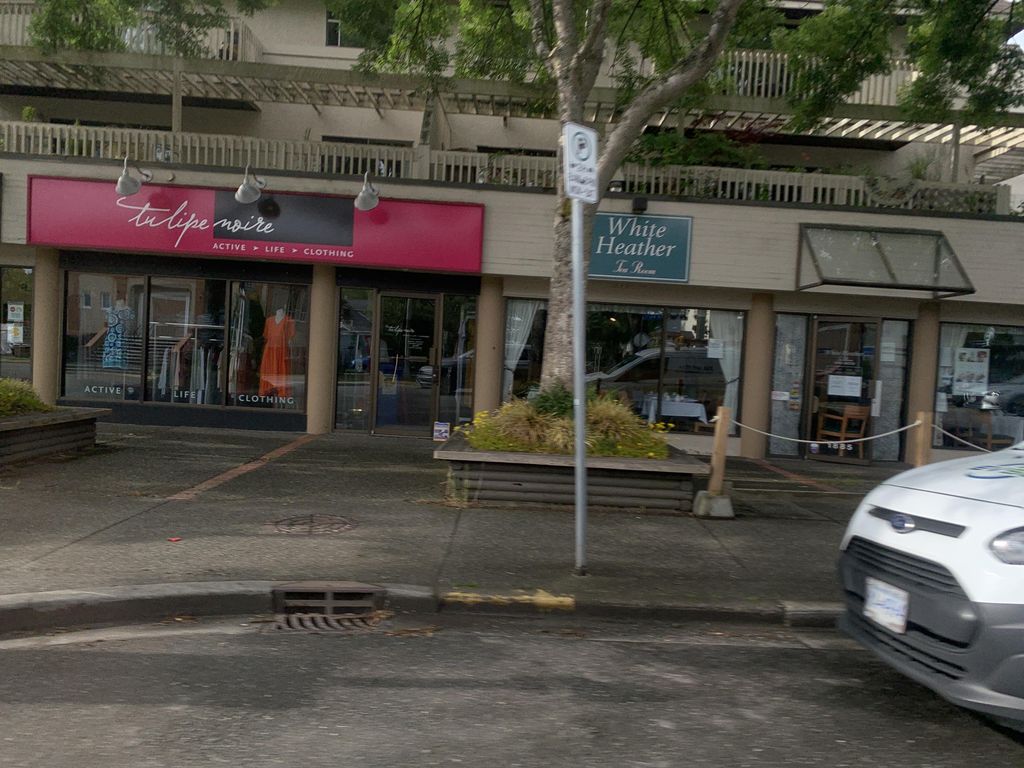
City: victoria